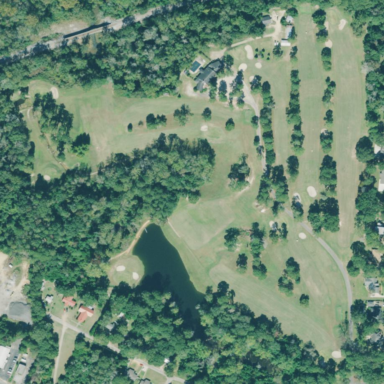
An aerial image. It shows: Golf course surrounded by greenery.